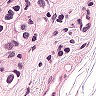
Metastatic tissue present: yes